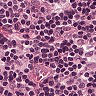
Metastatic tissue present: no